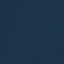
Land use / land cover: SeaLake